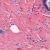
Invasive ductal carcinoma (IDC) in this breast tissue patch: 0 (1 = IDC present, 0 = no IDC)